Question: Eclipse says it can't find the svn connector due to a network problem.
However, it was confirmed that the network is working well and that it enters the Eclipse Marketplace well.
How should I handle errors like this?
Error message

I tried to attach the connector by manual install but it didn't work
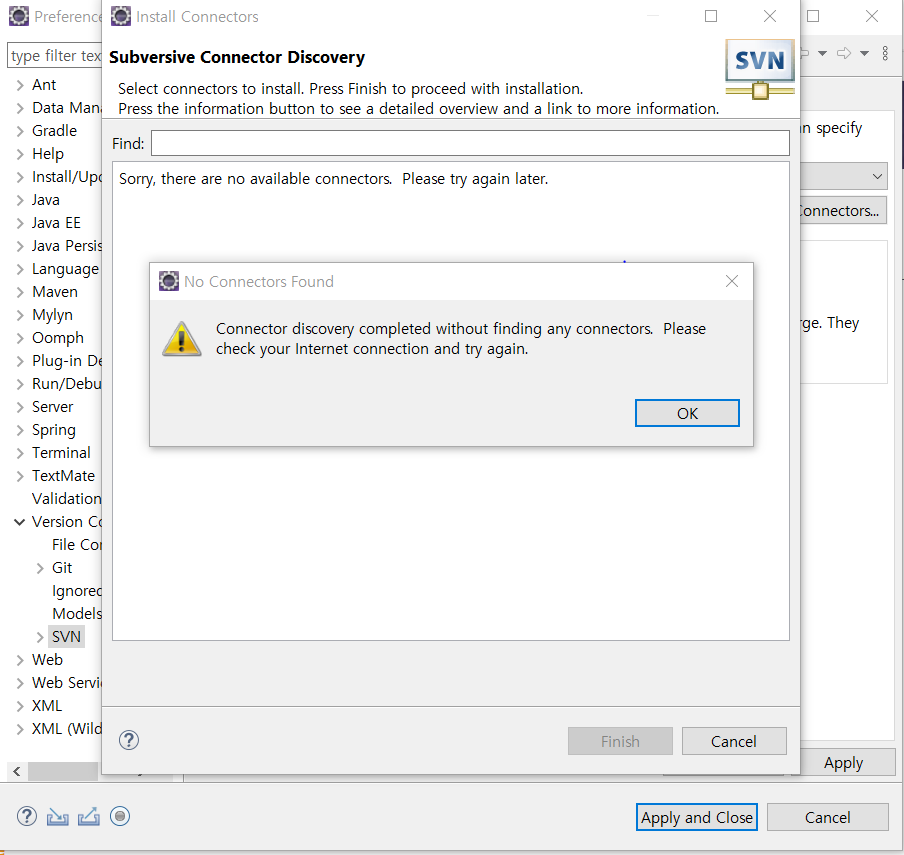
Answer: As workaround, go to and work with the update site <URL> to install the SVNKit 1.8.14 or another connector.